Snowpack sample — Snodgrass Mountain, Crested Butte, Colorado (2/4/25, 12:06 PM MST)
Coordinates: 38.923, -106.968
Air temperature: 35 °F
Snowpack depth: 80 cm
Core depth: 30 cm
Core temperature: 35.6 °F
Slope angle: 14°, slope face: 78°
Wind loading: low
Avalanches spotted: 0
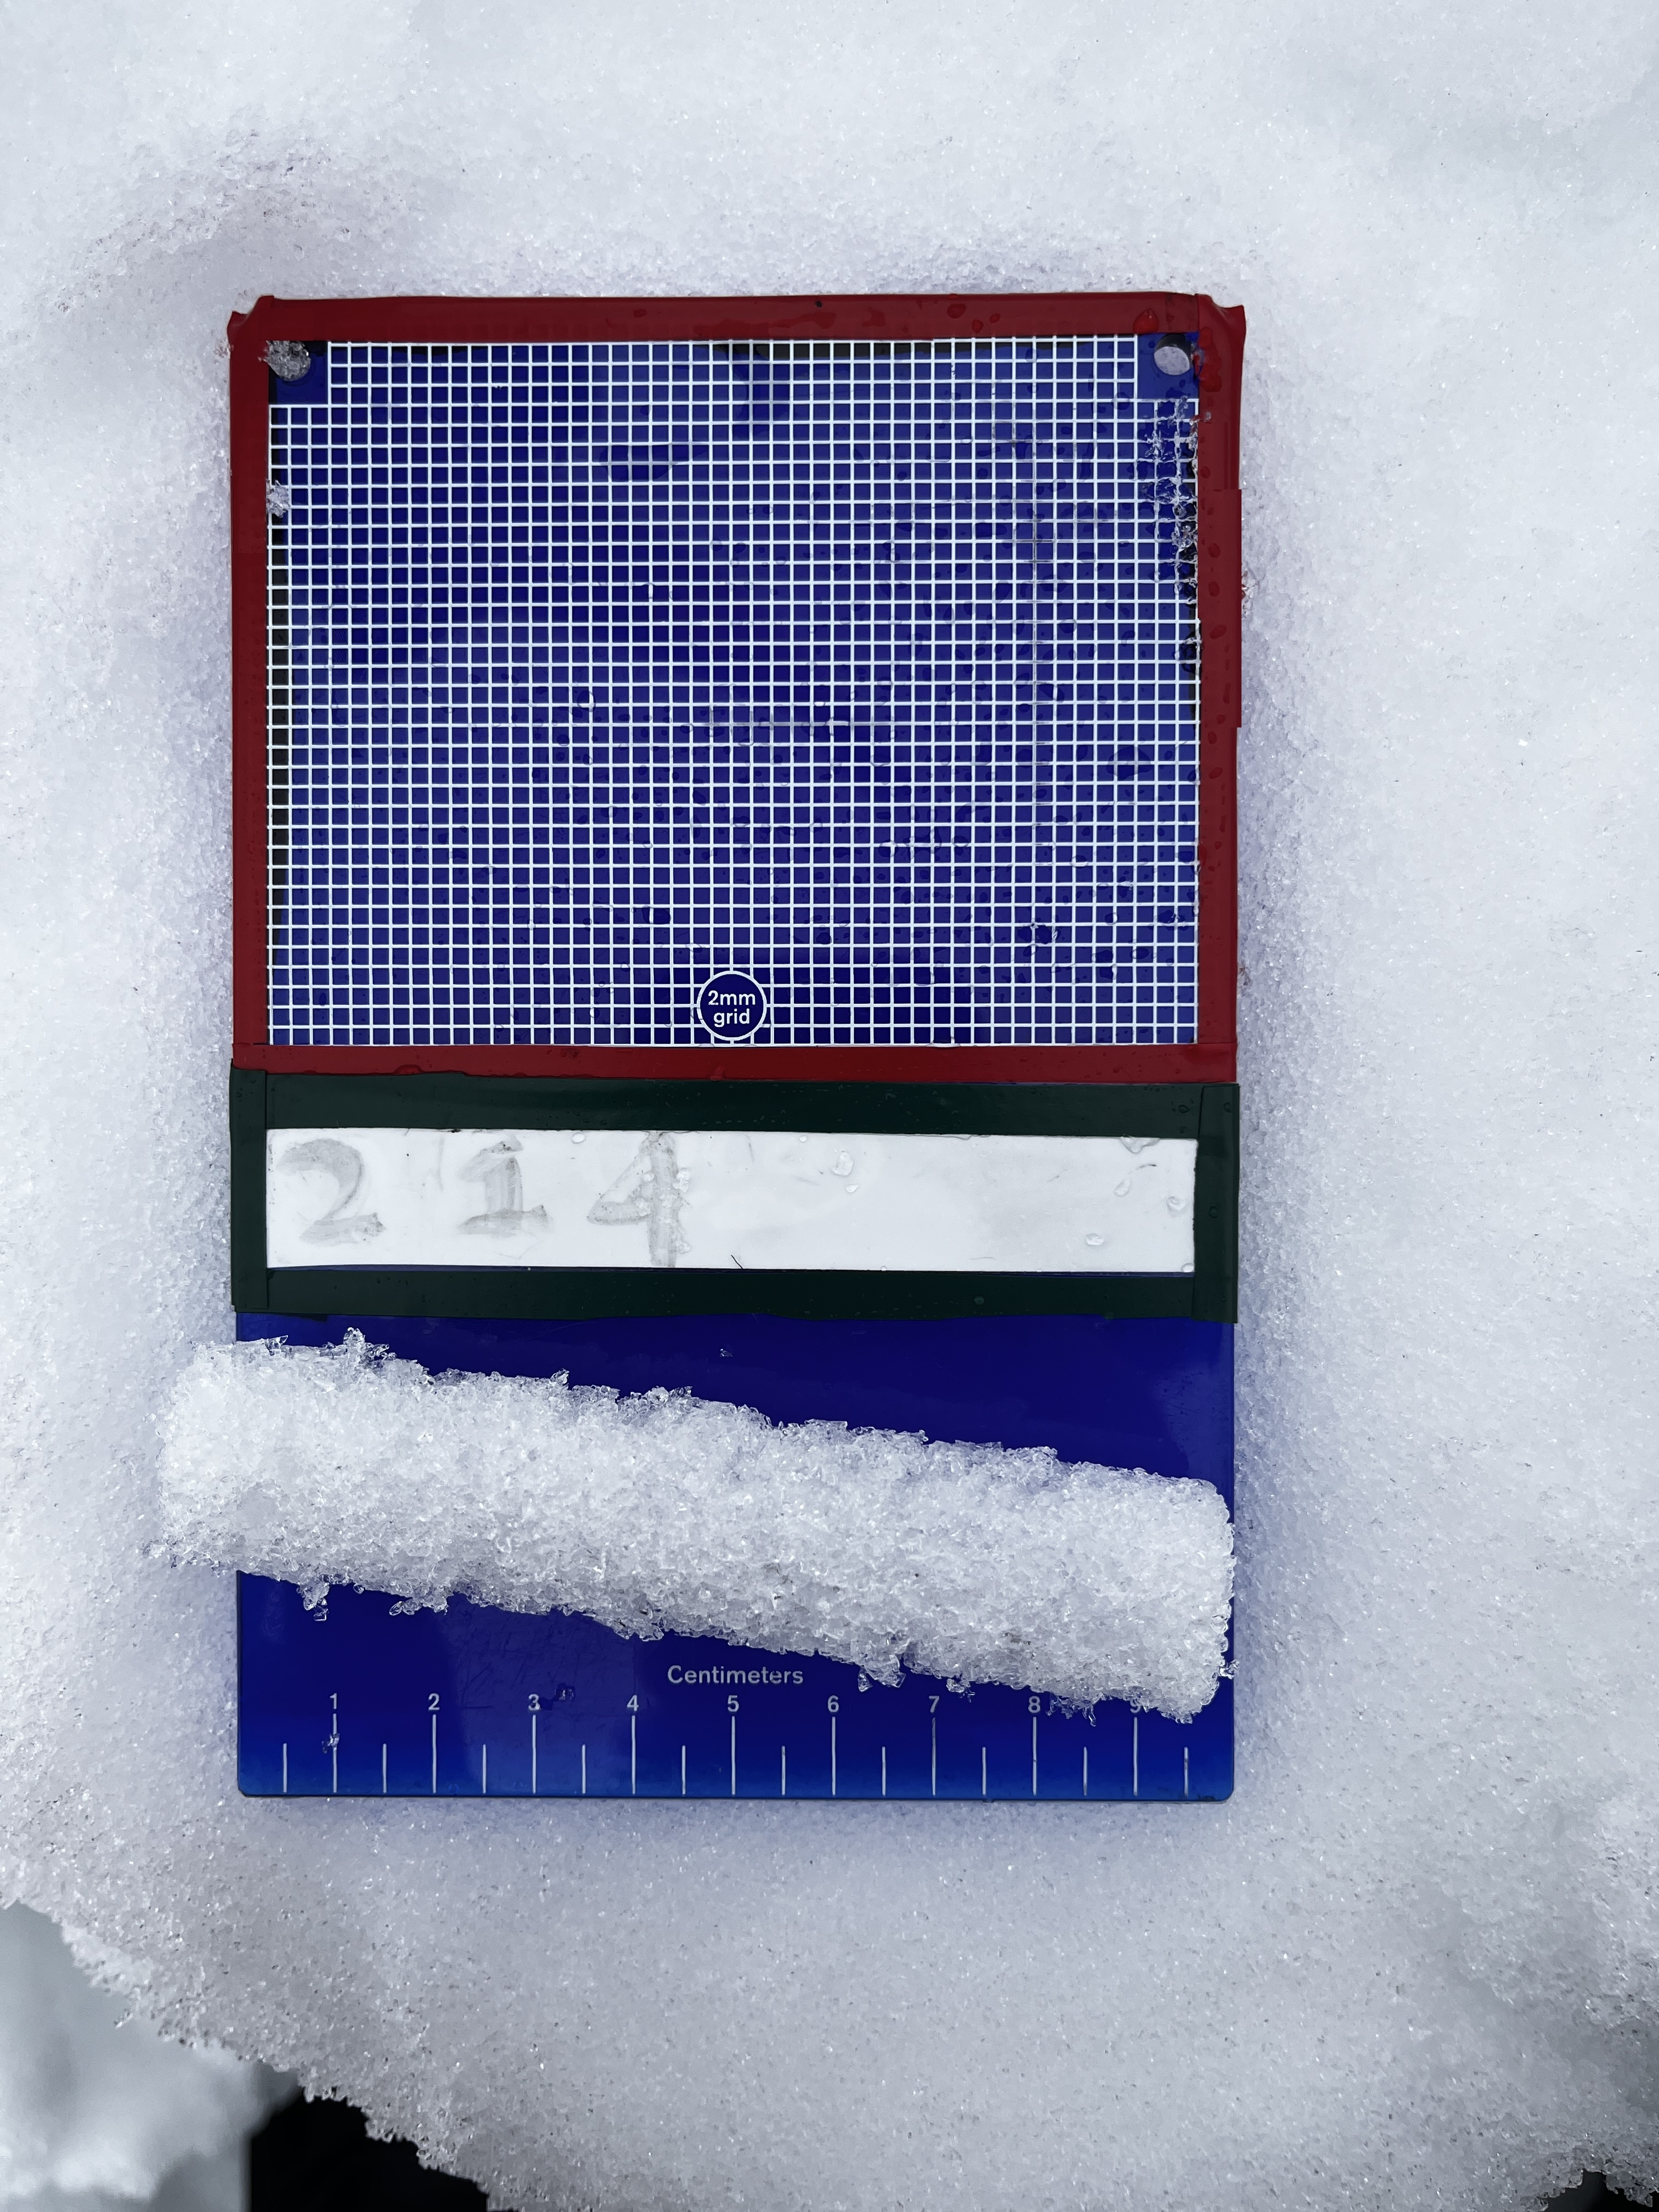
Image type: crystal_card
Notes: No avalanches nearby, unusually warm weather for the last month reported by residents, Collected 25 yards from treeline